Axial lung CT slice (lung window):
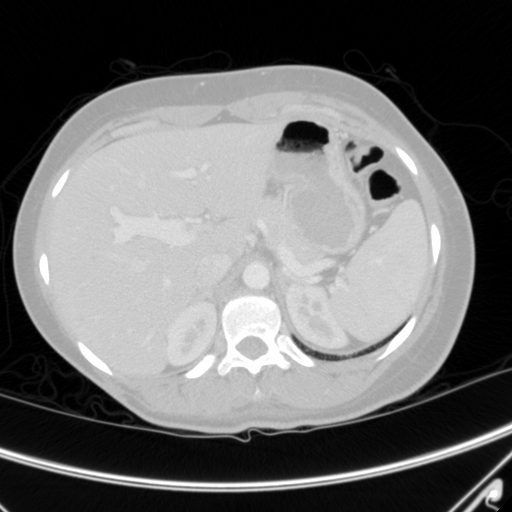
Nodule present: no